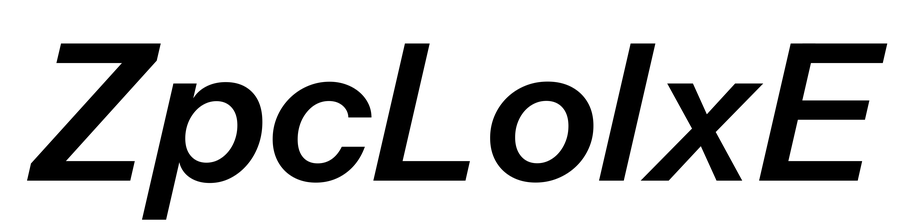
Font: InstrumentSans-Italic_SemiBold_Italic